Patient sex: M
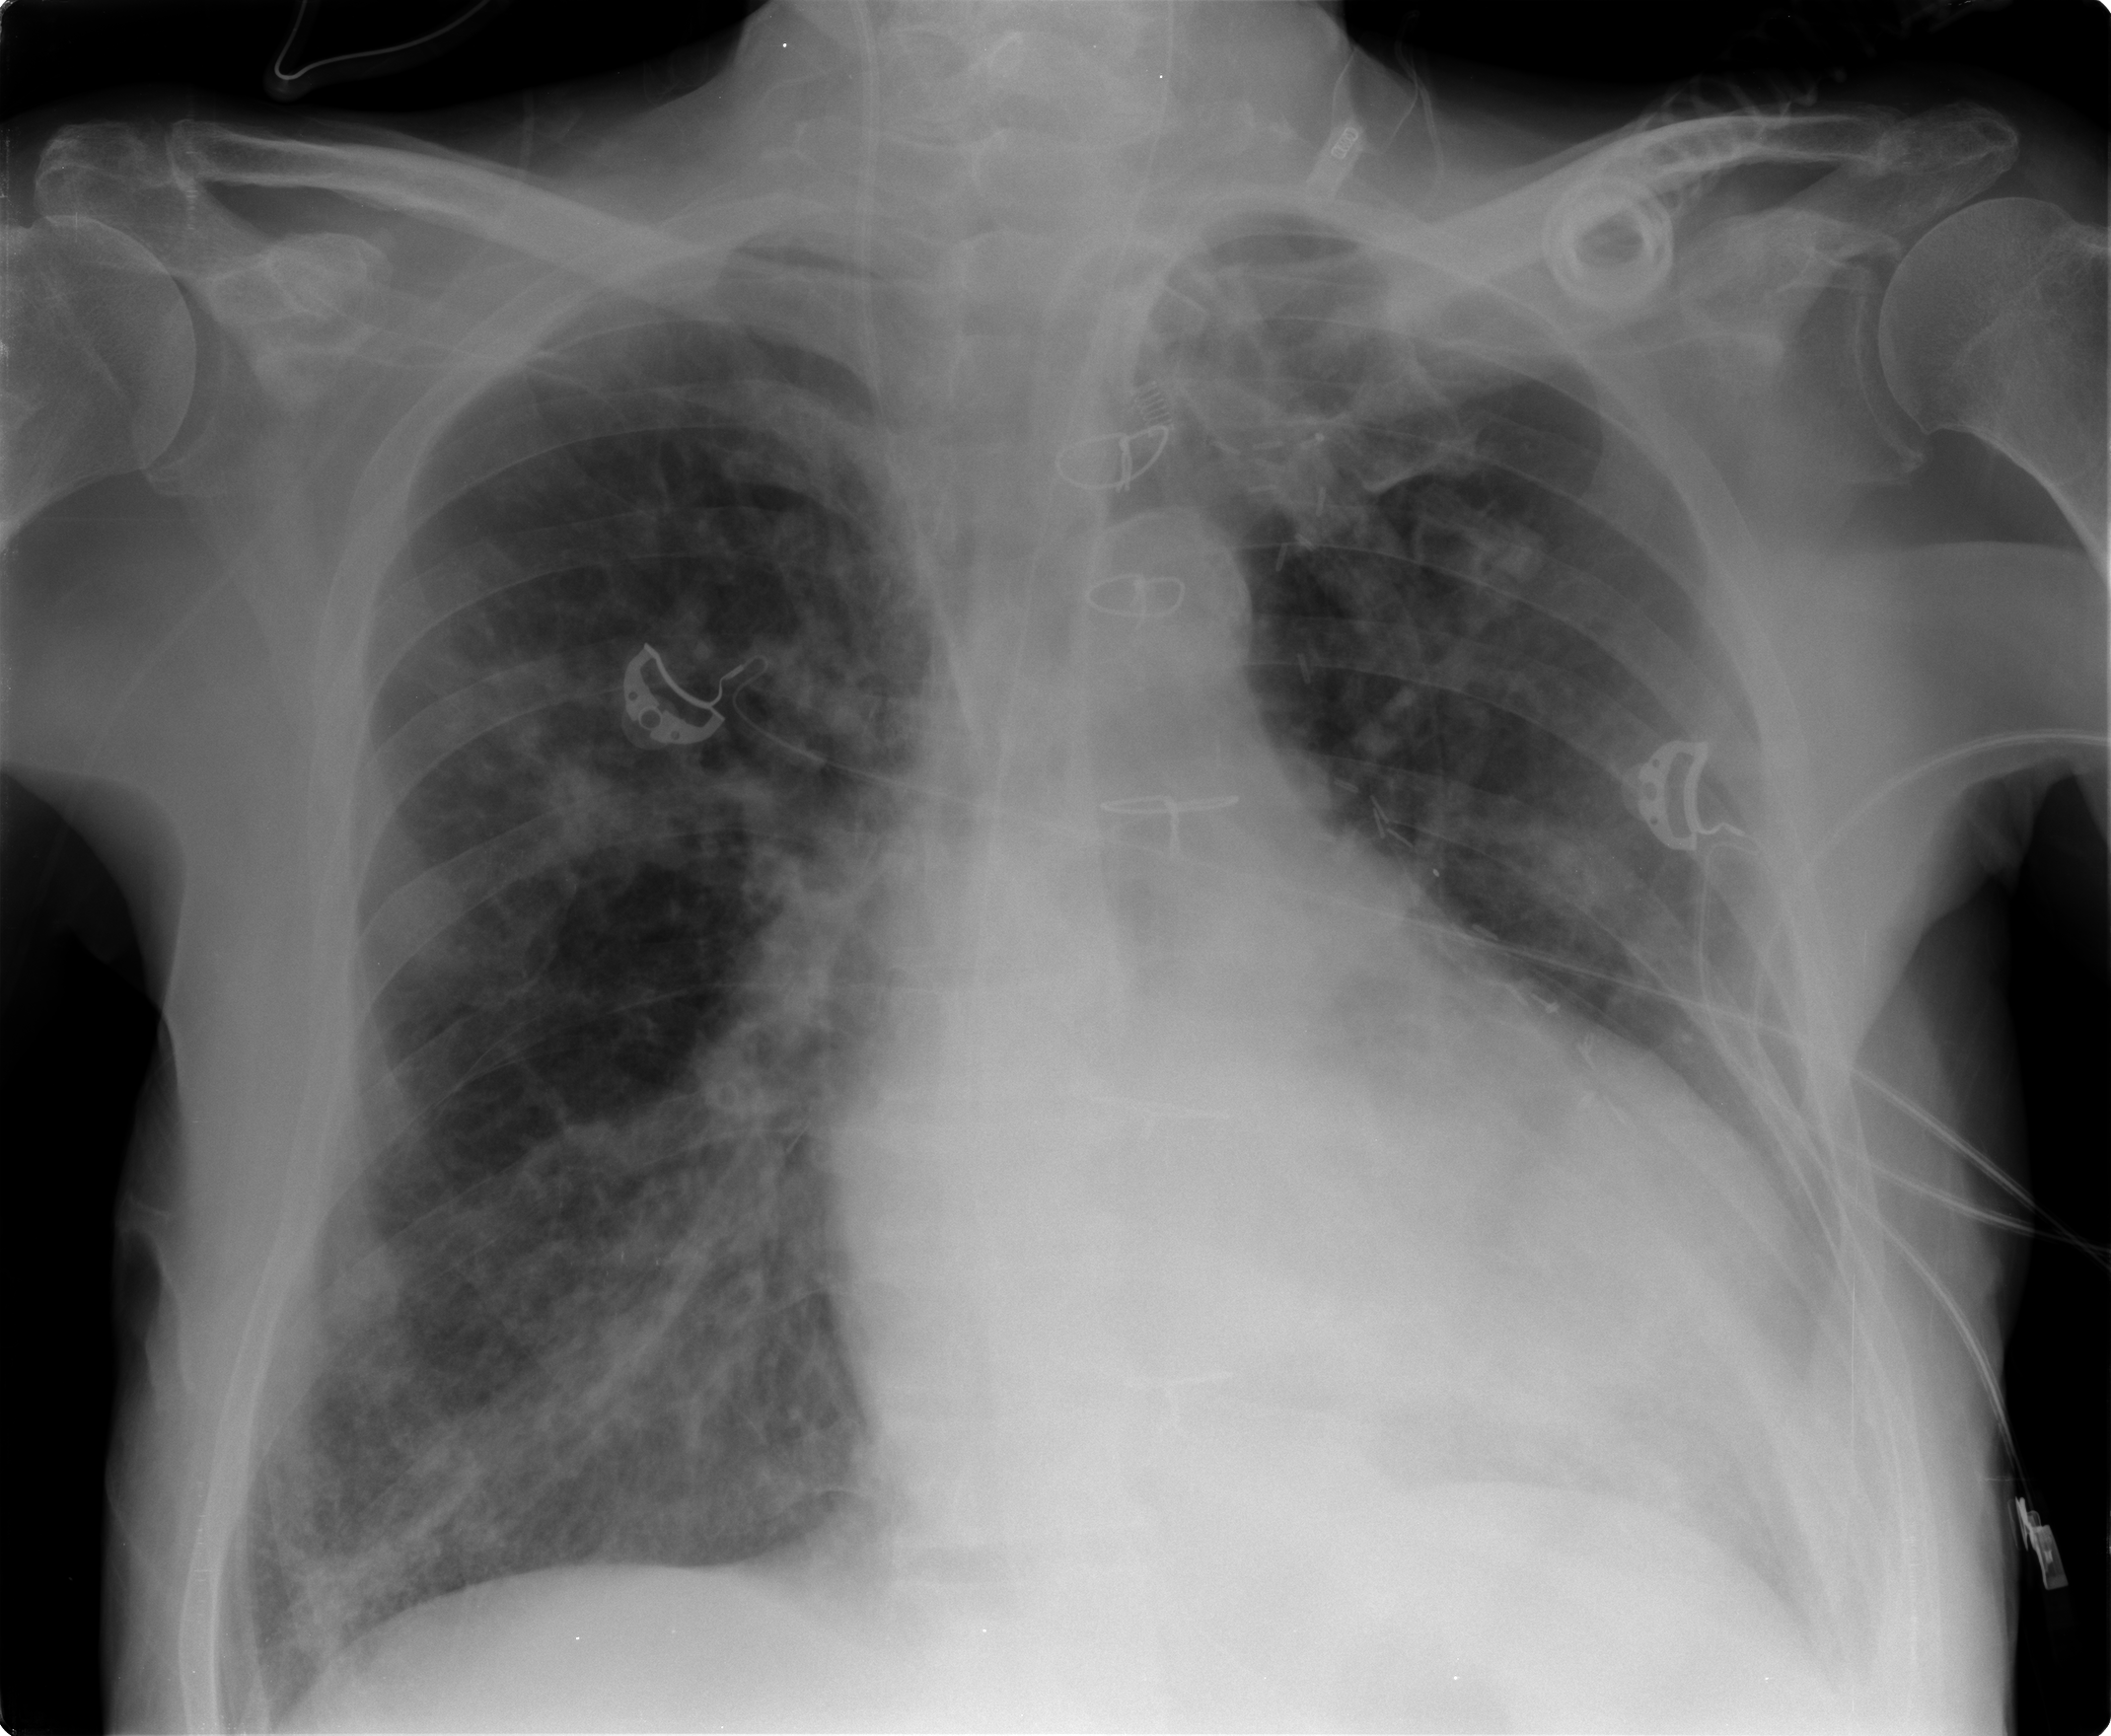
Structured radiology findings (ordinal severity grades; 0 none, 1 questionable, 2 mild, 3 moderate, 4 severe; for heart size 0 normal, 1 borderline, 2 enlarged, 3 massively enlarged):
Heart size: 2
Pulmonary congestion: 2
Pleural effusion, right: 0
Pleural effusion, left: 1
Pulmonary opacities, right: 2
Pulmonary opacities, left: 2
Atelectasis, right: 3
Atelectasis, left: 2